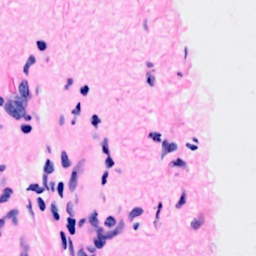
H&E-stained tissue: Breast